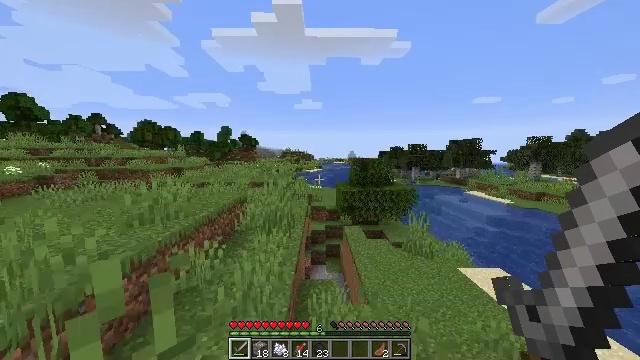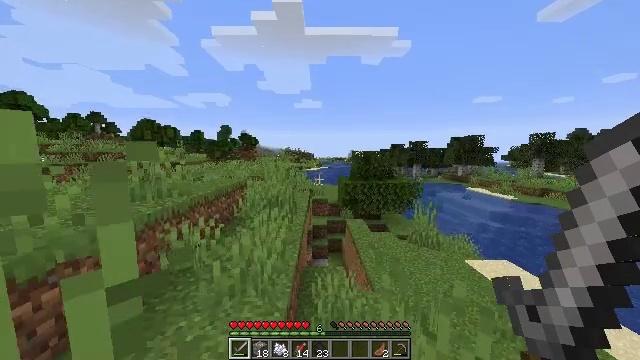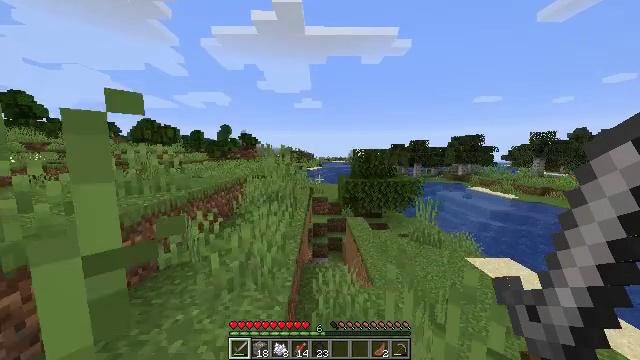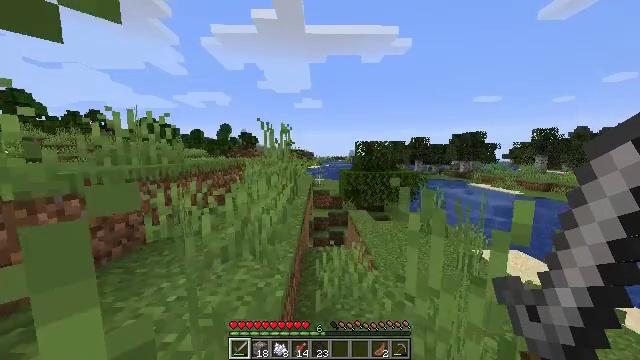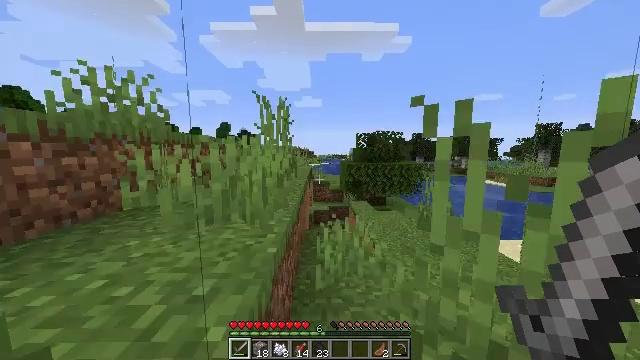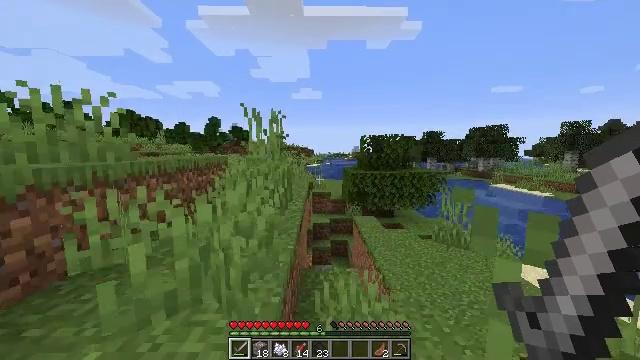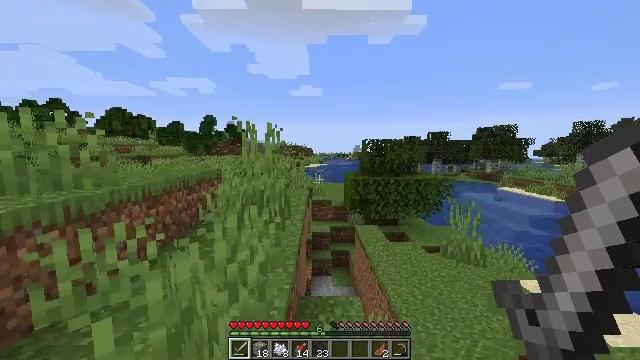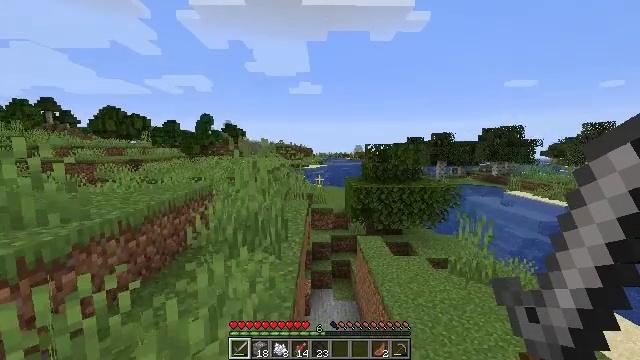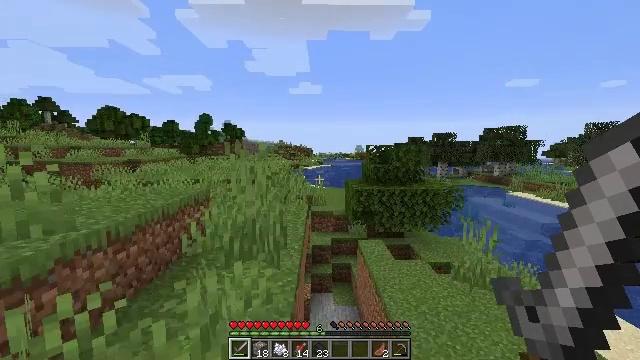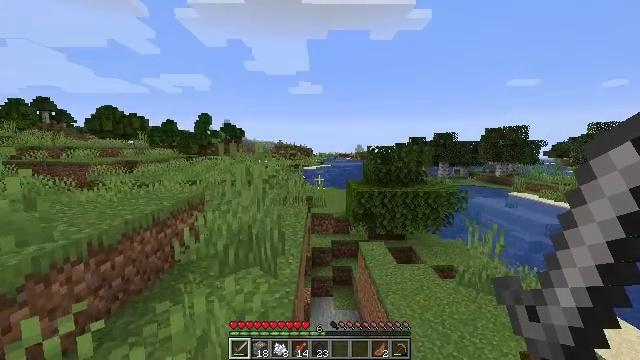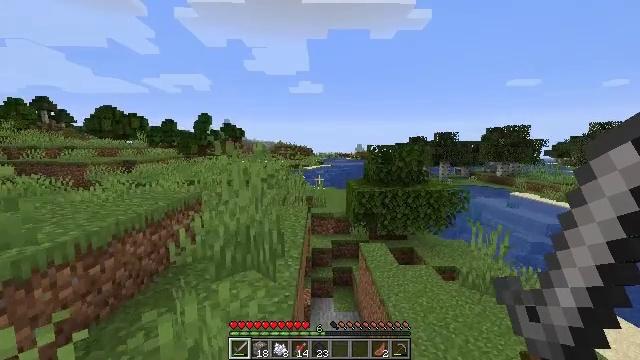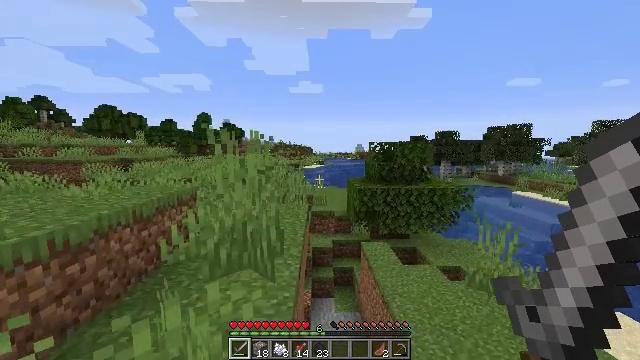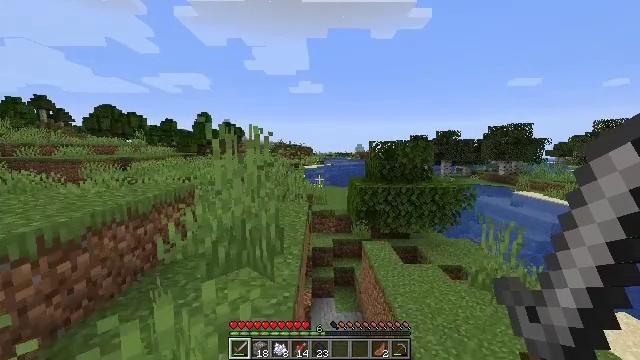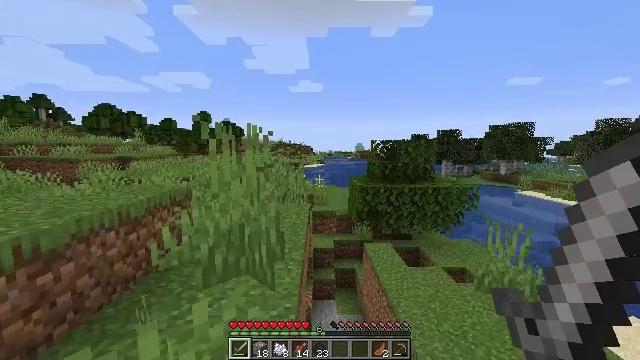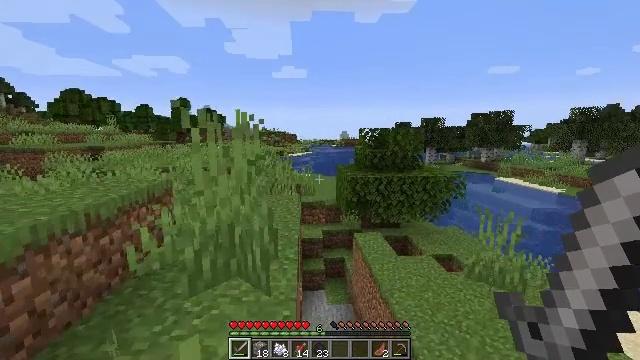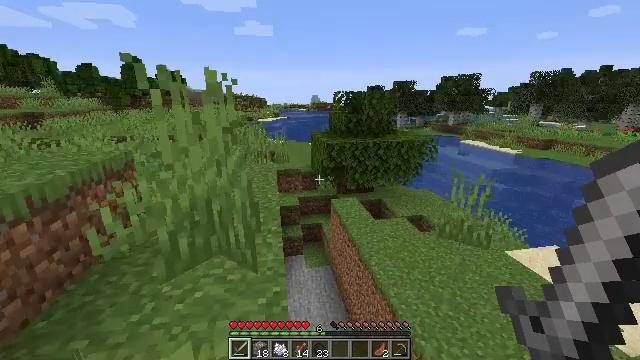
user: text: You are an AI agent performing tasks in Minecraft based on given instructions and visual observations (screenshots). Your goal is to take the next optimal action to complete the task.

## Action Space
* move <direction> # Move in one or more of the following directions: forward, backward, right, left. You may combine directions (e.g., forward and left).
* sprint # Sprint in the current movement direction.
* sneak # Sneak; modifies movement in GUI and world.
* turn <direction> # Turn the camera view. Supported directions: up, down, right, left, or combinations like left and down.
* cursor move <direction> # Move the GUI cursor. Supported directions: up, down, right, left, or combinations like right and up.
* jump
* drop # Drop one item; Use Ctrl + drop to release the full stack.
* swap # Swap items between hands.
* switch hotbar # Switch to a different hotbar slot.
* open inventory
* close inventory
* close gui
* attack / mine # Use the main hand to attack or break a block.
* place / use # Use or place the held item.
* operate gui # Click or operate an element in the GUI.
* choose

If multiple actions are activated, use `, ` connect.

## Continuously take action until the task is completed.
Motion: motion action
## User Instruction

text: Kill aquatic mobs.
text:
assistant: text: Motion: move forward, jump
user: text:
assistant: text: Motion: move forward, jump
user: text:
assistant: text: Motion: move forward, jump
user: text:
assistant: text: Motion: move forward, jump
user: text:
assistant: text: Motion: move forward, jump
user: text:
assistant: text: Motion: move forward, jump
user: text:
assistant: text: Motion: move forward, jump
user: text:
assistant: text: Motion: move forward, jump
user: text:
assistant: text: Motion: move forward, jump
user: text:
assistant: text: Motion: move forward and move left, jump
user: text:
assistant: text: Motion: move forward and move left, jump
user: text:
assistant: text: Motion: move forward and move left, jump
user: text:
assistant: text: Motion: move forward and move left, jump
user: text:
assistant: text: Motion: move forward and move left, turn right and down
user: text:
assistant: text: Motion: move forward, turn right and down
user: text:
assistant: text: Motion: move forward, turn right and down
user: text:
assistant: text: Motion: move forward, turn right and down
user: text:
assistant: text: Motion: move forward
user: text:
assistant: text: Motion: move forward
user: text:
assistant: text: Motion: move forward
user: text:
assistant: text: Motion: move forward
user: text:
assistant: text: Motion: move forward and move right
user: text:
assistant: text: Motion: move right
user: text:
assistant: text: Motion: move right
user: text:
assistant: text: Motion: move right
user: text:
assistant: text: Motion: move right
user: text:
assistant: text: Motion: move right
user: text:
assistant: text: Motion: move right
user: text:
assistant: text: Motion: move right
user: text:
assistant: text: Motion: move right